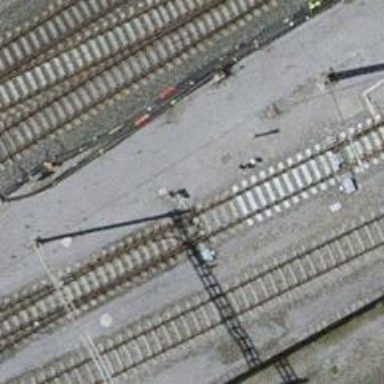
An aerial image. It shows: Railway switch.